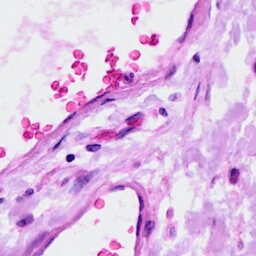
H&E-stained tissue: Ovarian